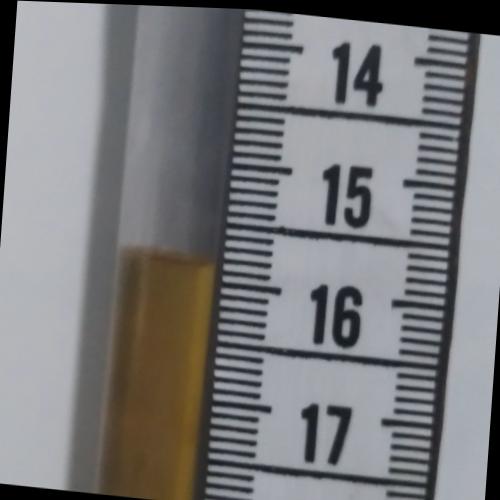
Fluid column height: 15.8 cm